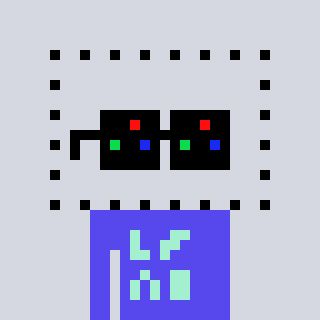
a pixel art character with square black sunglasses, a void-shaped head and a computerblue-colored body on a cool background